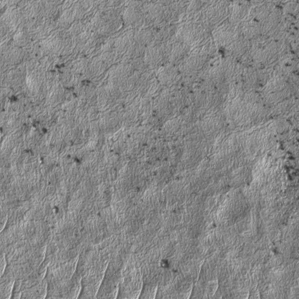
Label: frost